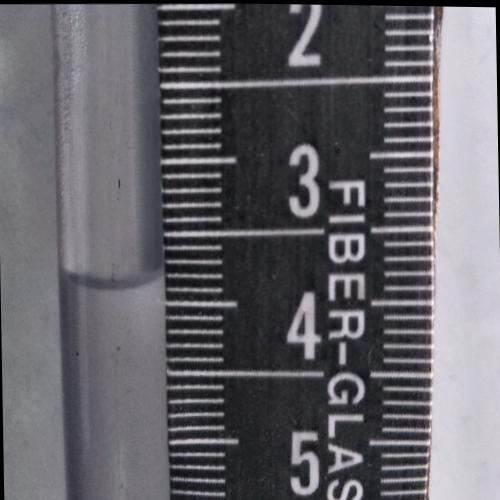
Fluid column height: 3.8 cm